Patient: sex M, age 60
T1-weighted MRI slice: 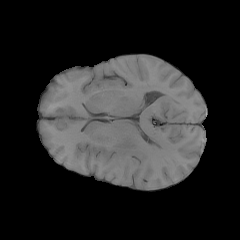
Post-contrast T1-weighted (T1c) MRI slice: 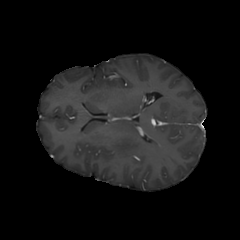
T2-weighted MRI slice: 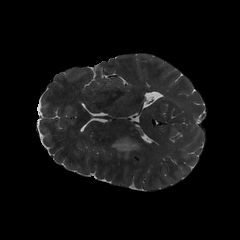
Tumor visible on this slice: yes
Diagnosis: Glioblastoma, IDH-wildtype
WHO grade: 4